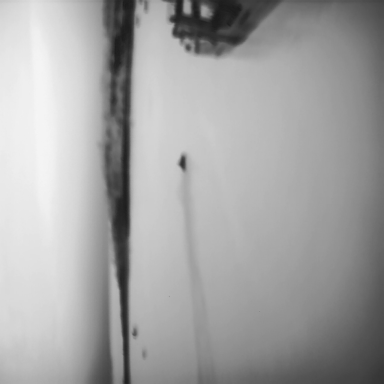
There are two objects shown in the infrared image, including a canoe, and a container_ship.